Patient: sex F, age 71
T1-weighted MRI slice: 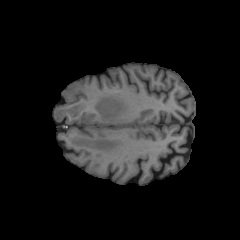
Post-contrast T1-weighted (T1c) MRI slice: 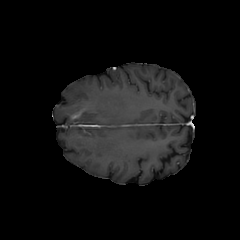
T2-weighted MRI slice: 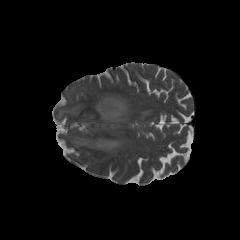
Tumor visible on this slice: yes
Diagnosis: Glioblastoma, IDH-wildtype
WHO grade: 4